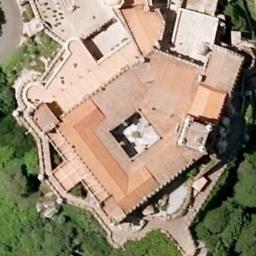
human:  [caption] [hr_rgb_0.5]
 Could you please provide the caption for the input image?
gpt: The palace is on the grass surrounded by trees .

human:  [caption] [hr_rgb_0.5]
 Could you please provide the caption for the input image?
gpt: There are many trees of different sizes beside the palace .

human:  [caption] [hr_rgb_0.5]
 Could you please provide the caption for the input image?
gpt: In the middle of red palaces, There is a green building .

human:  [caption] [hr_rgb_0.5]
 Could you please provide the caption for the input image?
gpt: The orange palace is surrounded by a grove of trees .

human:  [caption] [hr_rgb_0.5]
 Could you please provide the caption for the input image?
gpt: There are some green trees around the brown palace .